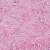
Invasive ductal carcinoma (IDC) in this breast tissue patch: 1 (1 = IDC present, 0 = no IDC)